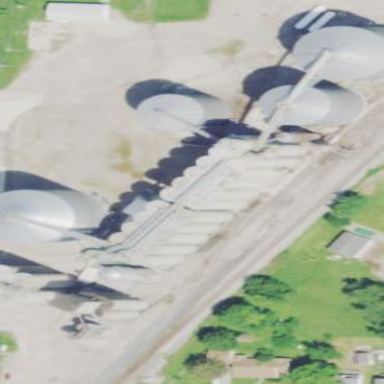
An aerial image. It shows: Building identified as silo.